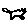
Label: cat